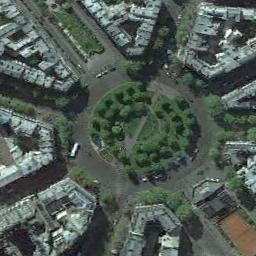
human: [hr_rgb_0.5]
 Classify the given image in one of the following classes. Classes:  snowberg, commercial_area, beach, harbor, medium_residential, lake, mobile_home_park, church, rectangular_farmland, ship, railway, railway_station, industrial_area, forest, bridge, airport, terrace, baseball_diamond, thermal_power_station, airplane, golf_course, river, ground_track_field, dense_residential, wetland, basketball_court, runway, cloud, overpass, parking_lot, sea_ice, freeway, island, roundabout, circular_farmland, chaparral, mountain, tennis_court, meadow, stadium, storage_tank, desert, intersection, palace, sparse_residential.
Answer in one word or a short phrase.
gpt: roundabout